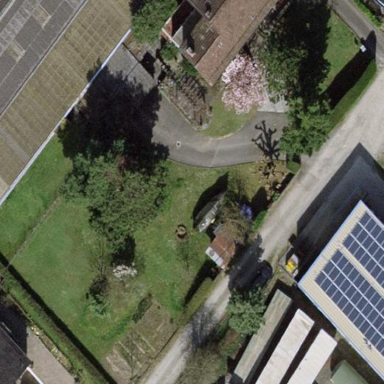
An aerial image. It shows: Garden enclosed by fence.